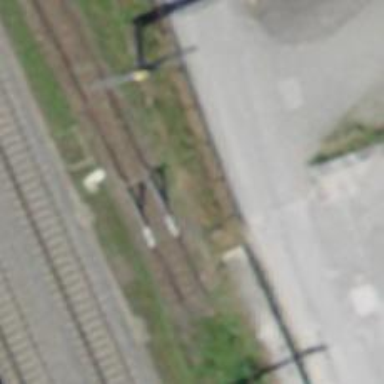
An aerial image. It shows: Railway buffer stop.